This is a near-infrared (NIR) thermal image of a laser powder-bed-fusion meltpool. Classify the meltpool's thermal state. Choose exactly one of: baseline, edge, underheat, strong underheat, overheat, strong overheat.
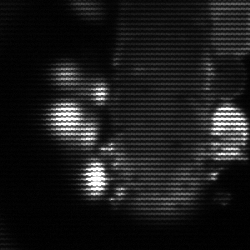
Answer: strong underheat